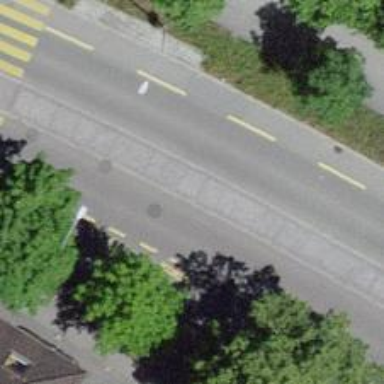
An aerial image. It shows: Secondary road with asphalt surface and sidewalk on the left side.